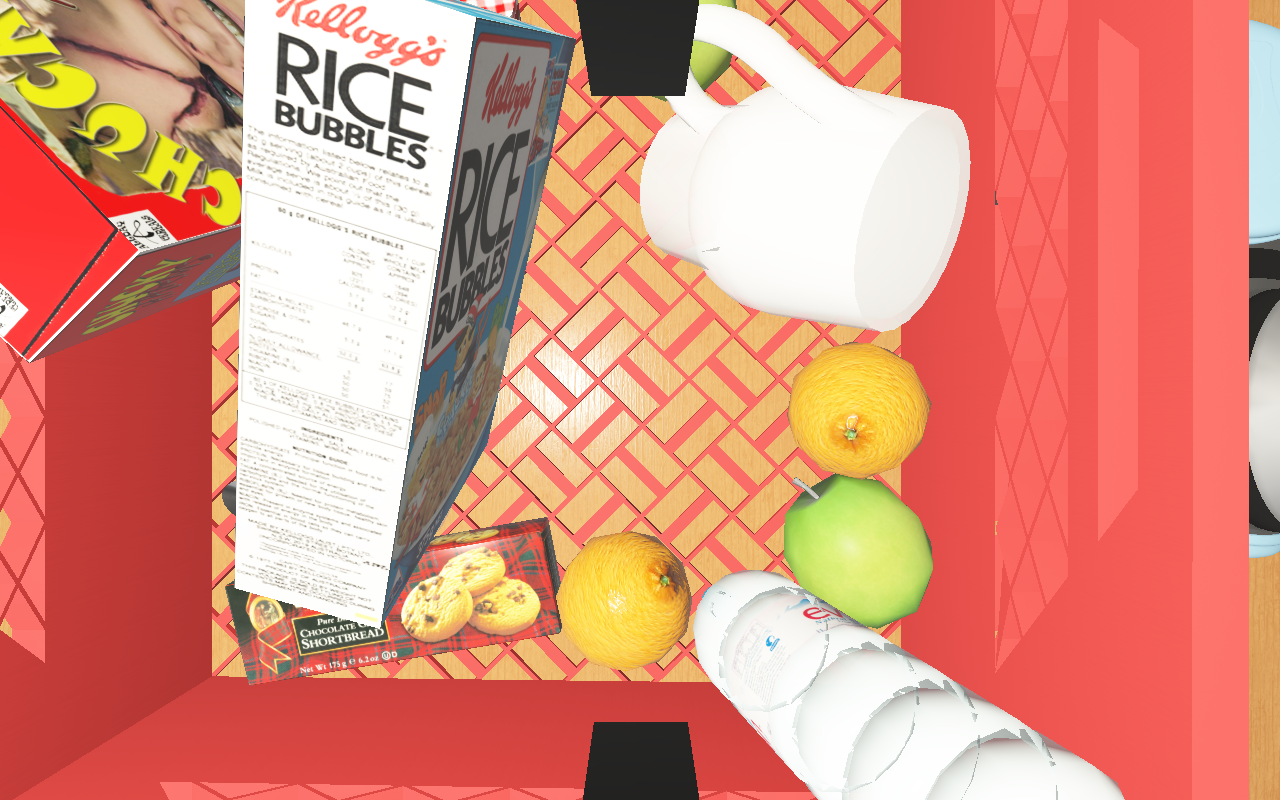
Objects in the scene:
carafe
water bottle
apple
apple
orange
orange
plate
glass
jam jar
cereal box
cereal box